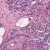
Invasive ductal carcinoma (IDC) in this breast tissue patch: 1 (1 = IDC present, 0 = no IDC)